Interaction volume radius: 5 \u00c5
Interaction volume height: 25 \u00c5
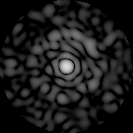
Disorder parameter: 0.8085